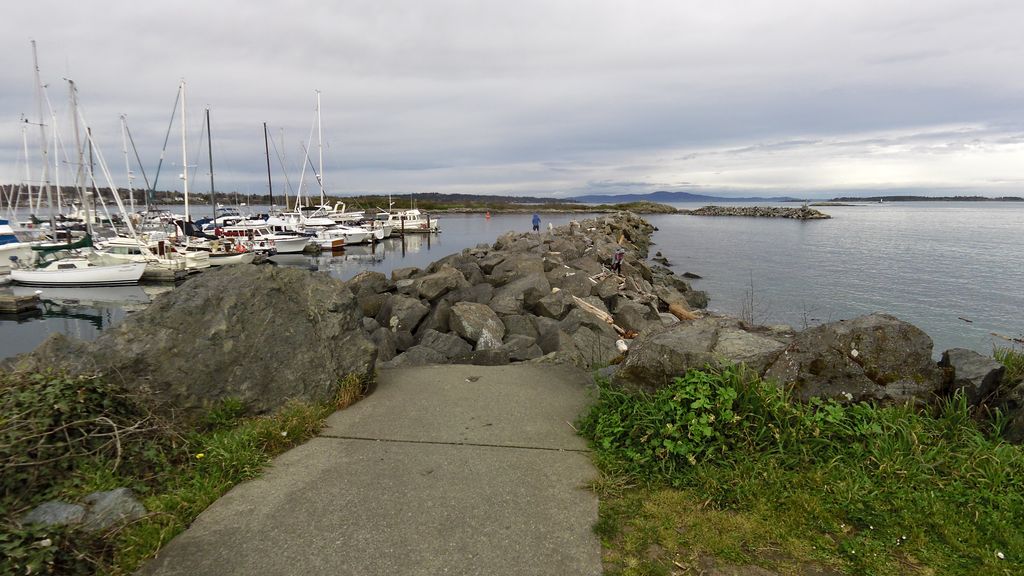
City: victoria